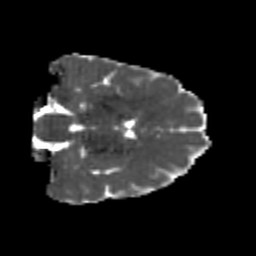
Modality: MD
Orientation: coronal
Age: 24
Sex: female
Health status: healthy
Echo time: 0.074 s